Question: I got some image resources from a iOS game (a png file & a plist file). The resources are packed by texture packer. I'd like to restore the .png & .plist file back to png images, but I don't know how to do this.

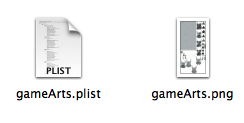
Answer: I wrote a little 'cocos2d' project just to achieve that a time ago. You basically use 'CCSpriteFrameCache' to load the plist information, and then iterate over each 'spriteFrame' to 'cut' the desired piece of the atlas with 'CCRenderTexture'. The main logic looks like this.-
'''
-(id) init
{
// always call "super" init
// Apple recommends to re-assign "self" with the "super" return value
if( (self=[super init])) {
[[CCSpriteFrameCache sharedSpriteFrameCache] addSpriteFramesWithFile:PLIST_FILE];
NSDictionary *frames = [[CCSpriteFrameCache sharedSpriteFrameCache] spriteFrames];
for(id key in frames) {
//NSLog(@"key=%@ value=%@", key, [frames objectForKey:key]);
[self saveSpriteToFile:key inFolder:FOLDER_PATH];
}
}
return self;
}
-(void) saveSpriteToFile:(NSString *)name inFolder:(NSString *) folder {
CCSprite *sprite = [CCSprite spriteWithSpriteFrameName:name];
CGSize spriteSize = [sprite contentSize];
float scale = 1;
int nWidth = spriteSize.width;
int nHeight = spriteSize.height;
nWidth *= scale;
nHeight *= scale;
[sprite setPosition:ccp(spriteSize.width / 2, spriteSize.height / 2)];
[sprite setScale:scale];
[self addChild:sprite];
CCRenderTexture* render = [CCRenderTexture renderTextureWithWidth:sprite.contentSize.width height:sprite.contentSize.height];
[render begin];
[sprite visit];
[render end];
//NSArray *paths = NSSearchPathForDirectoriesInDomains(NSDocumentDirectory, NSUserDomainMask, YES);
//NSString *documentsDirectory = [paths objectAtIndex:0];
[render saveToFile:[NSString stringWithFormat:@"%@/%@", folder, name] format:kCCImageFormatPNG];
[self removeChild:sprite cleanup:YES];
}
'''
Just in case anyone else found it useful, I've just uploaded the whole project to github.-
<URL>
Hope it helps.